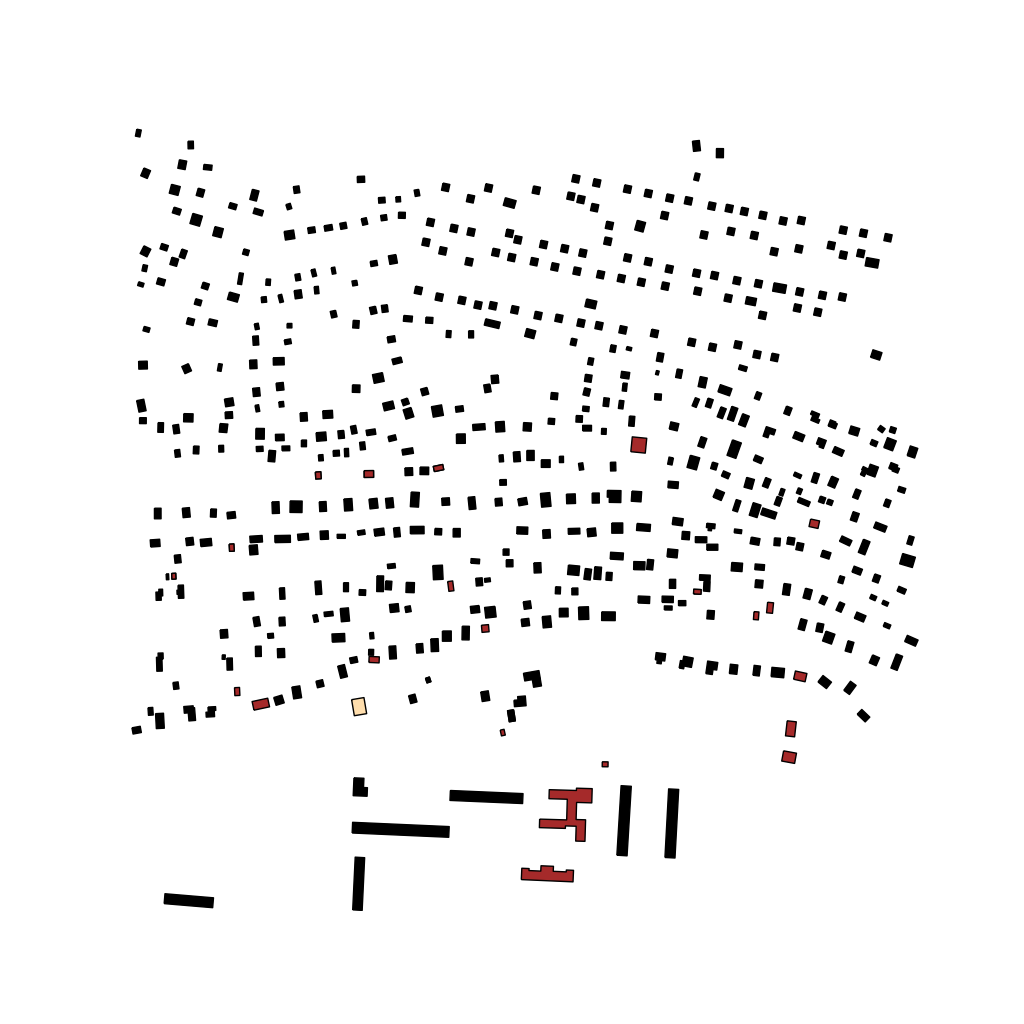
Tags: overhead vector_map, business, recreation, residential, special, soviet, high_rise, individual_rise, low_rise, density_2, Building, Facility, Supermkt, 1.0 km²